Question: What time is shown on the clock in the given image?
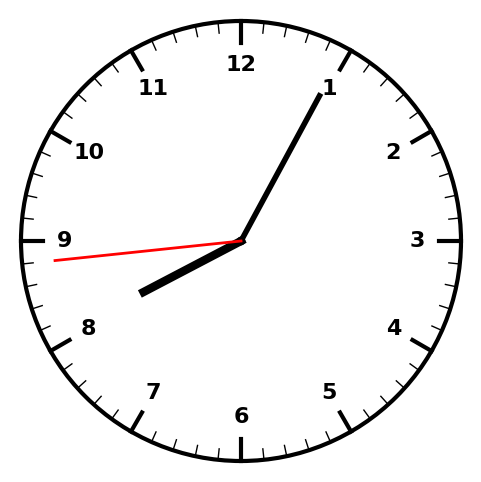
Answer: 08:04:44